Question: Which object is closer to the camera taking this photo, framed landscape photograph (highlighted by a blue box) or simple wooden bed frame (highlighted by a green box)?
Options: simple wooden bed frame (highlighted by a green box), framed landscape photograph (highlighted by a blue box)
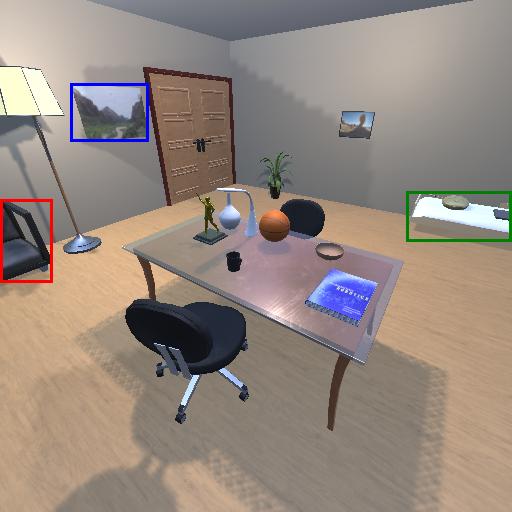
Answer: simple wooden bed frame (highlighted by a green box)